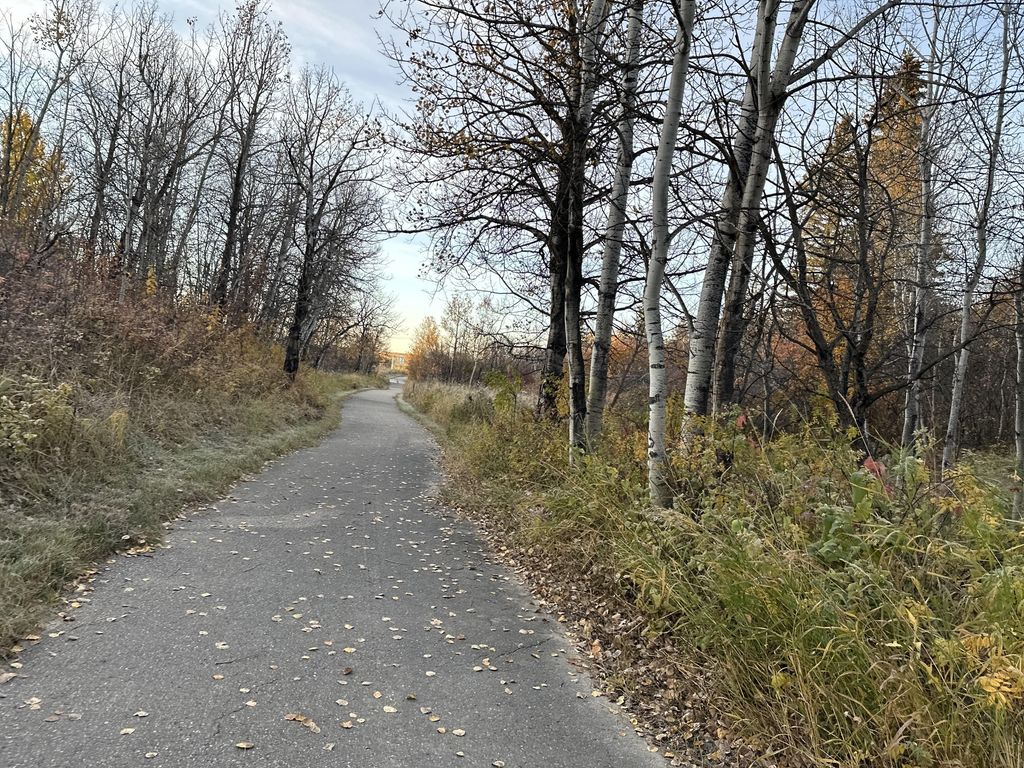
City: calgary